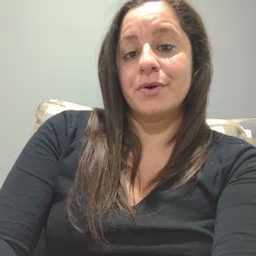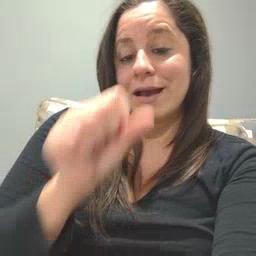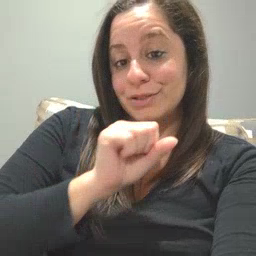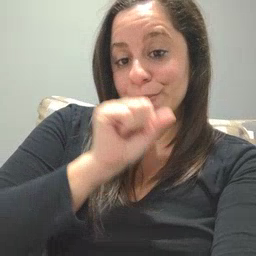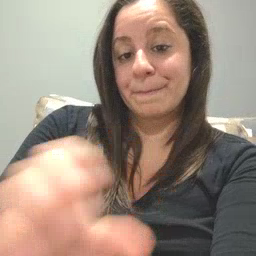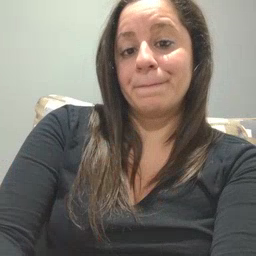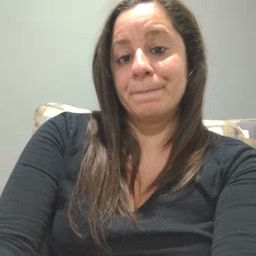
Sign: icecream